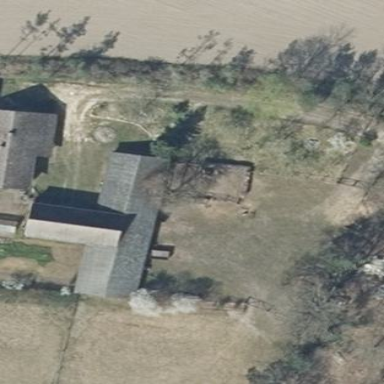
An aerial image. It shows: Gabled farm auxiliary building with grey roof. The roof is oriented along the structure.